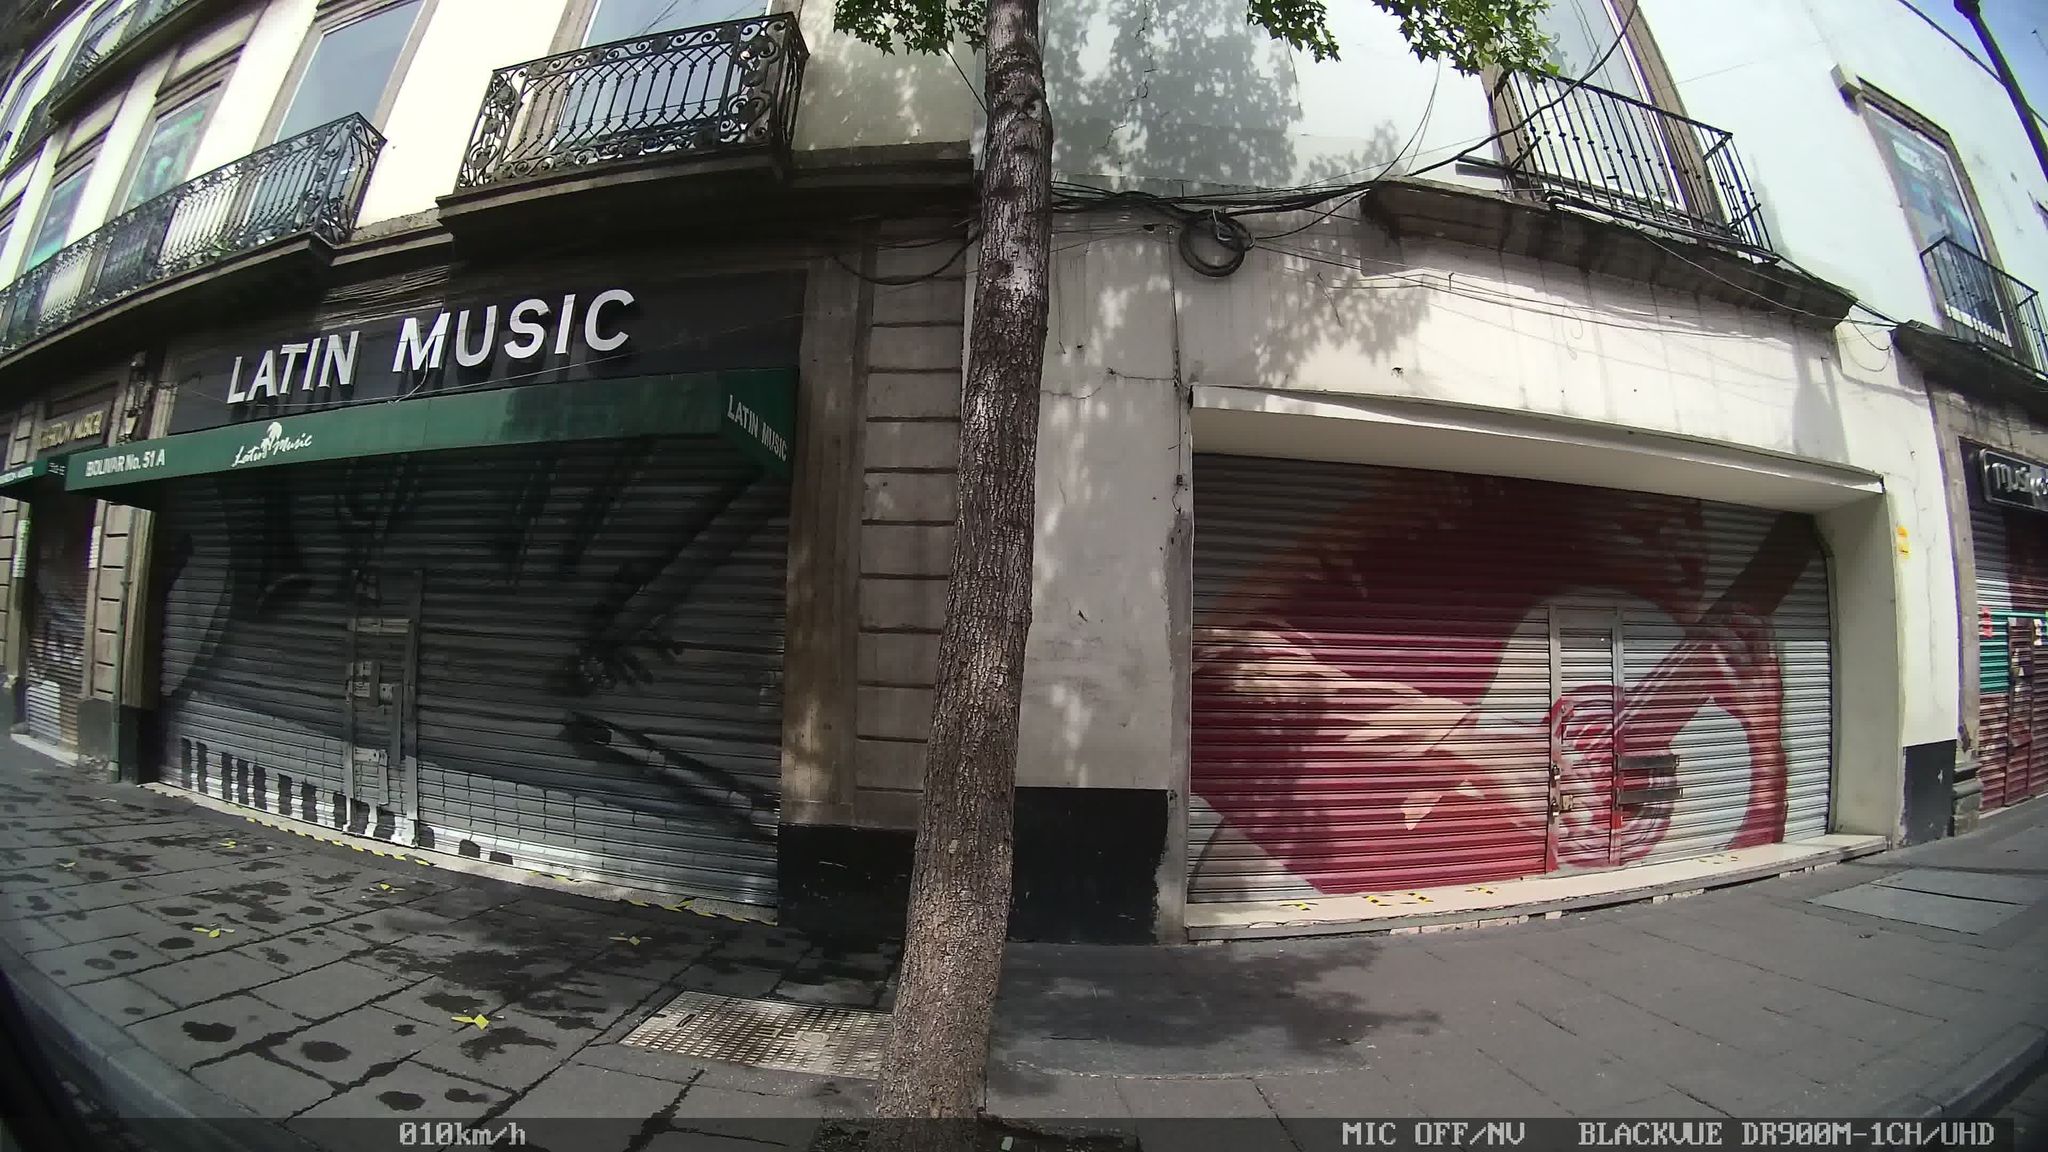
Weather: clear
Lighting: day
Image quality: good
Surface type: walking surface
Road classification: tertiary
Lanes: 2
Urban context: urban centre
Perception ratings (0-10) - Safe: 1.12, Lively: 8.01, Beautiful: 1.6, Boring: 0.43, Depressing: 7, Wealthy: 3.65